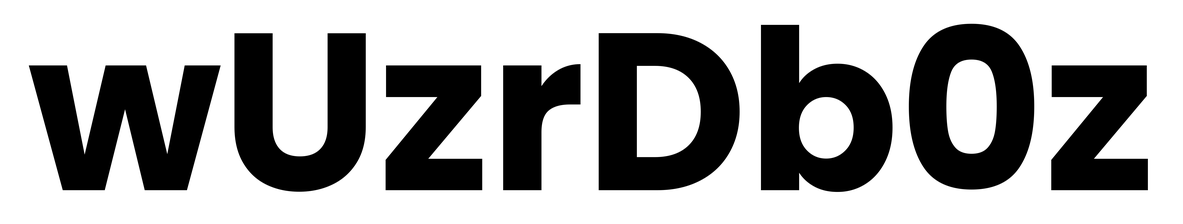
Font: Poppins-Bold